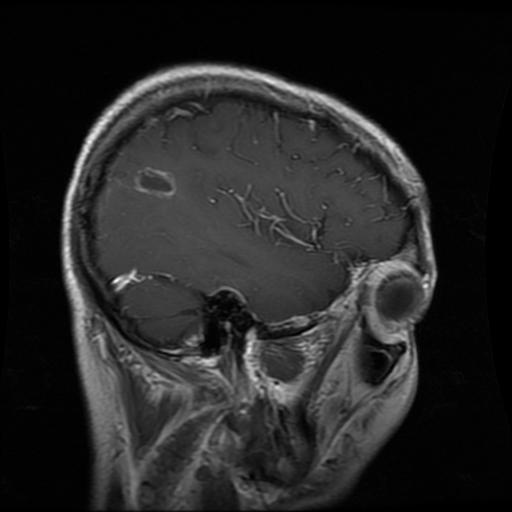
Label: glioma